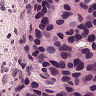
Metastatic tissue present: yes